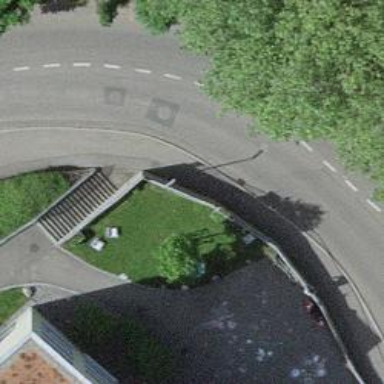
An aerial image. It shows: Road with steps.